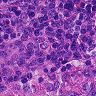
Metastatic tissue present: no